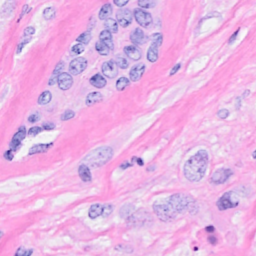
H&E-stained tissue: Breast